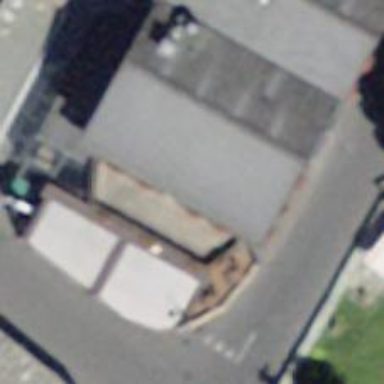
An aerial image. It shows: Pub.